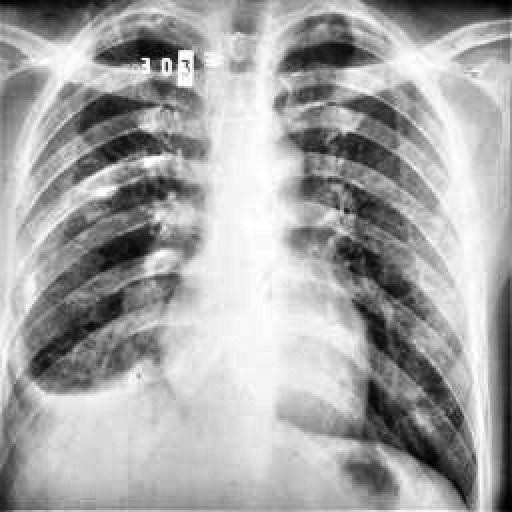
Finding: TUBERCULOSIS